На рисунке показан источник заряженных частиц $K$, из которого могут непрерывно вылетать частицы с различными скоростями в направлении, показанном пунктирной линией. Заряд всех этих частиц положителен и равен $q$, а их масса равна $m$. $D_1$ и $D_2$ — две перегородки, которые могут быть открыты либо закрыты. $C_1$ и $C_2$ – две пары пластин конденсаторов, причём $C_1$ находится очень близко к $D_1$, расстояние между конденсаторами $L$, и на них подаётся переменное напряжение $u=U_0\sin{\left(\frac{2\pi t}{T}\right)}$, где $T$ – его период. Известно, что частицы могут пролететь через конденсатор только в очень короткий промежуток времени, когда напряжение на нём близко к нулю. Расстояние между $C_2$ и $D_2$ равно $\frac{L}{2}$. Рядом с $D_2$ располагается устройство $G$, корректирующее энергию частиц таким образом, что, когда заряженная частица пролетает через $G$ в момент времени $t$, её энергия меняется на величину $\Delta E=E_0\sin{\left(\frac{2\pi t}{T}+\frac{\pi}{4}\right)}$, где $E_0=\frac{1}{2\sqrt2}\frac{ml^2}{T^2}$. Пролетев через $G$, частицы попадают в точке $O$ в область однородного магнитного поля индукции $B$, направленного от наблюдателя. Вся система находится в вакууме. В области магнитного поля введена прямоугольная система координат $xOy$ с началом координат в точке $O$, как показано на рисунке. $MN$ — граница области магнитного поля, параллельная оси $Ox$. В начальный момент времени $t=0$ обе перегородки $D_1$ и $D_2$ открывают, чтобы пустить поток частиц через $C_1$, а по прошествии времени $\frac{3}{4}T$ перегородку $D_1$ закрывают, чтобы прервать поток через $C_1$. По прошествии времени $\frac{10}{4}T$ перегородку $D_2$ также закрывают, чтобы прервать поток частиц через $G$. Известно, что частица с самой высокой скоростью из попадающих в область магнитного поля в точке $O$ проходит в дальнейшем через точку $Q(3~\text{см};3~\text{см})$.
Найдите, в какое положение $y$ нужно сместить границу магнитного поля $MN$, чтобы теперь частица с самой низкой скоростью из попадающих в область магнитного поля в точке $O$ тоже в дальнейшем проходила через точку $Q$.
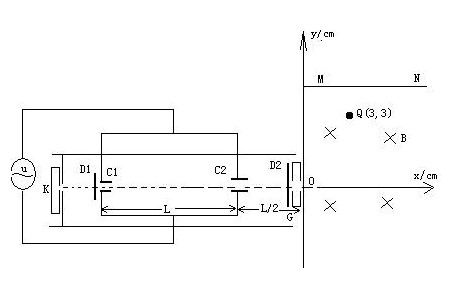
Ответ: $$y=0.354~\text{см}.$$
Темы:
T, Электромагнетизм, Движение в магнитном поле, Китайские